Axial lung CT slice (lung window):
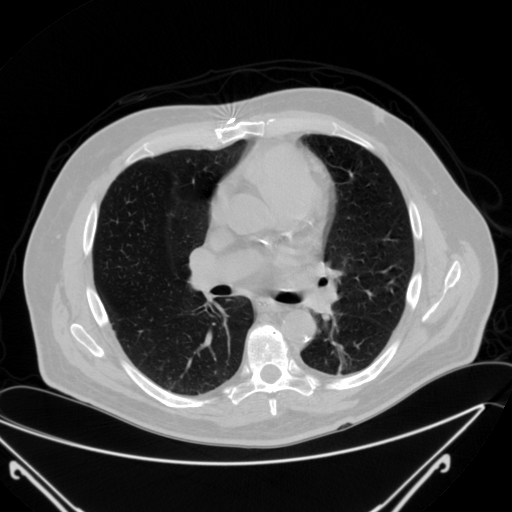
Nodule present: no